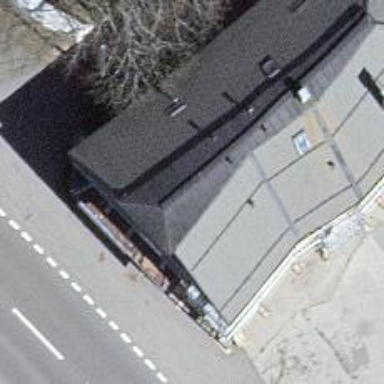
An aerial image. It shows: Hotel with restaurant.